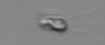
Label: flagellate